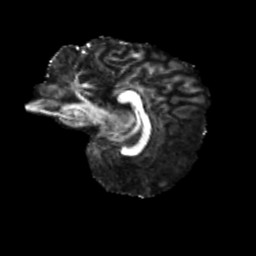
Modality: FA
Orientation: sagittal
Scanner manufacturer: siemens
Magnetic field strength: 3 T
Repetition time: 4 s
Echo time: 0.0594 s